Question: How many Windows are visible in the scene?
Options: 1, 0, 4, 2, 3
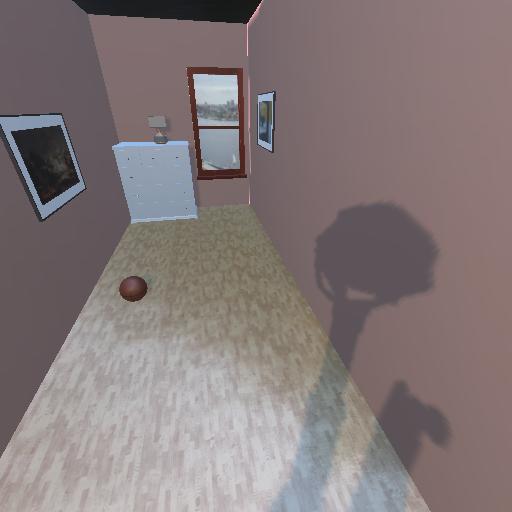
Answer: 1